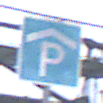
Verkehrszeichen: Parkhaus
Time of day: MorningAfternoon
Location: Outdoor (Suburban)
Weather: Overcast
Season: NotSpecified
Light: Natural